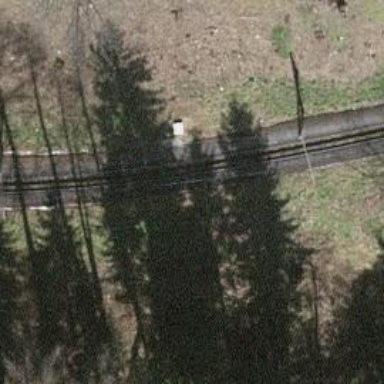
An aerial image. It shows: Narrow-gauge railway with single track. The railway is electrified with contact line.